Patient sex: M
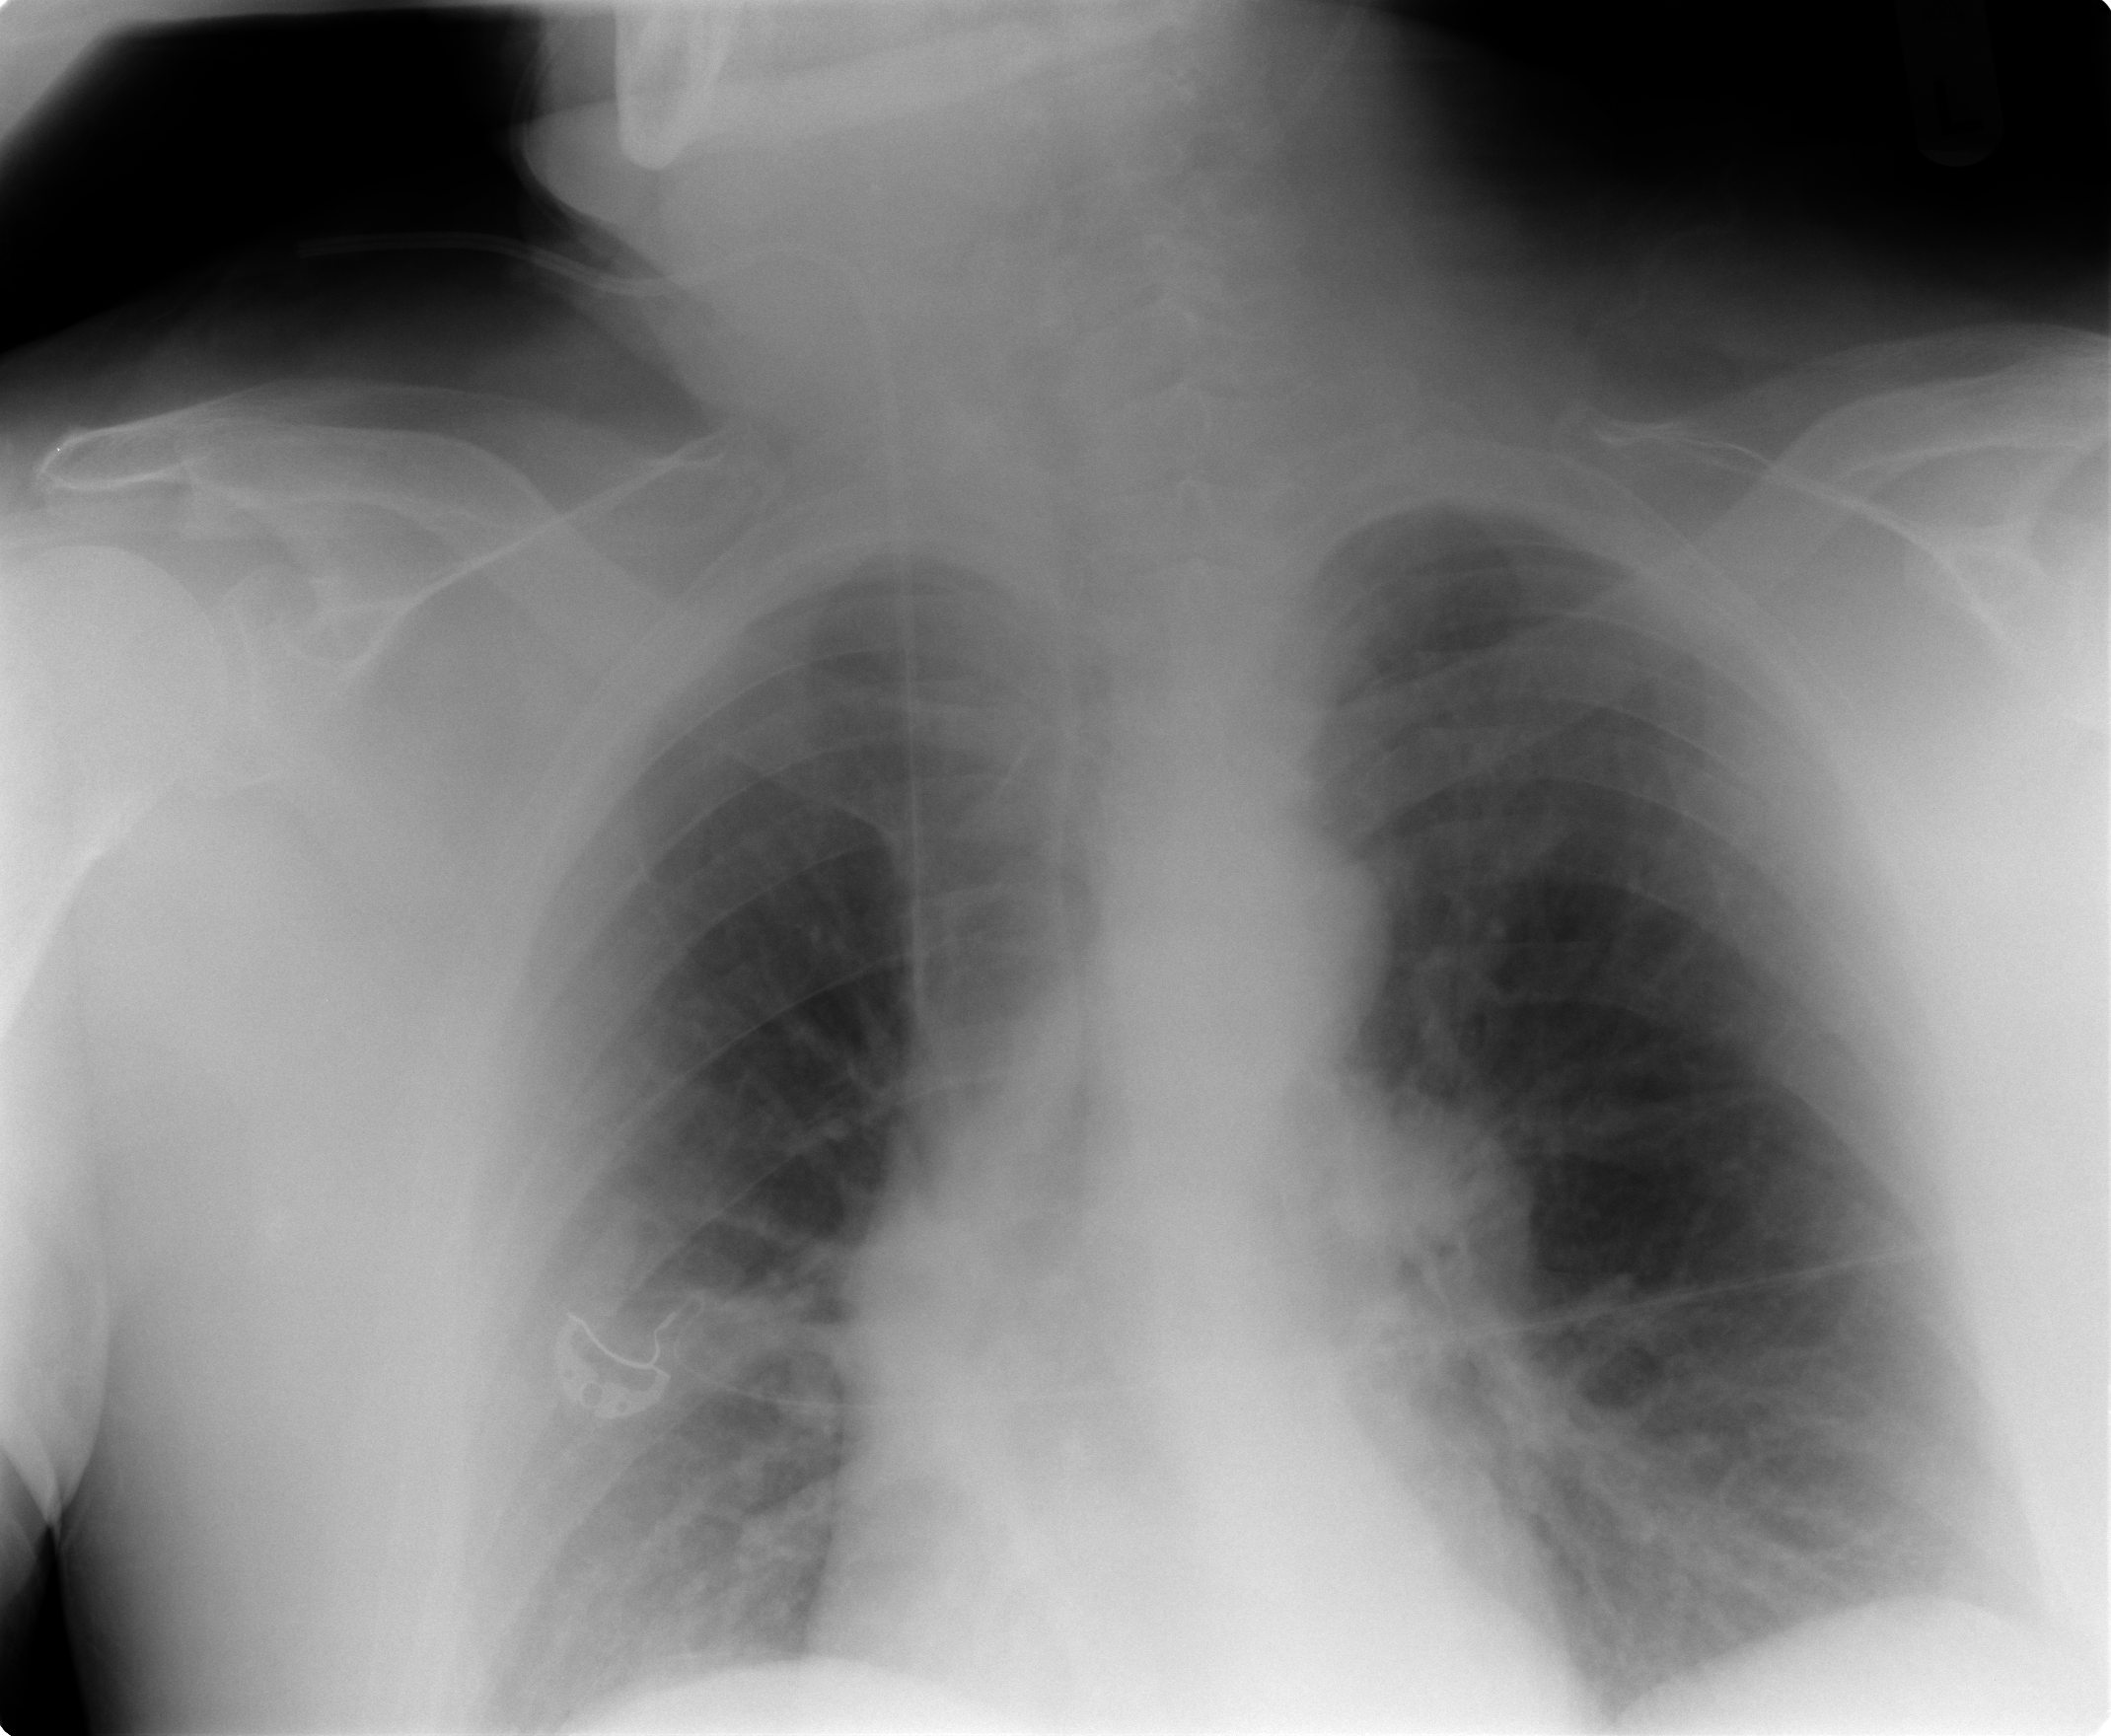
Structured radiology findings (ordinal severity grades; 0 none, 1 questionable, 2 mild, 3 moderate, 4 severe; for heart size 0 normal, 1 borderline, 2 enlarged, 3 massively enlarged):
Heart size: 0
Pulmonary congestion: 2
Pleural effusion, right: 0
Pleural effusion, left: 0
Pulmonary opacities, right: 0
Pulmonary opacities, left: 0
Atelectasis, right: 1
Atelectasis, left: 1